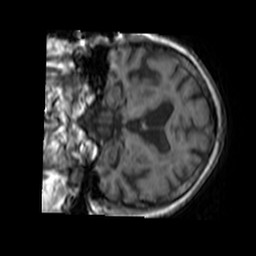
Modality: T1w
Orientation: coronal
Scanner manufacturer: philips
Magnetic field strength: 1.5 T
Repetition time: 0.02 s
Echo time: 0.004605 s